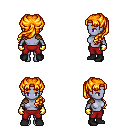
a pixel art fantasy rpg character, female body template, dark elf, purple skin, leather shoulder armor, red pants, light blonde princess hairstyle, gold gloves, black shoes, four views (front, back, left, right), 2x2 character sprite sheet, small pixel art, hard edges, no anti-aliasing